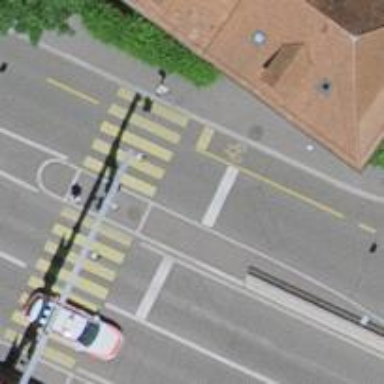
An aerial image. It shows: Road crossing with traffic signals.